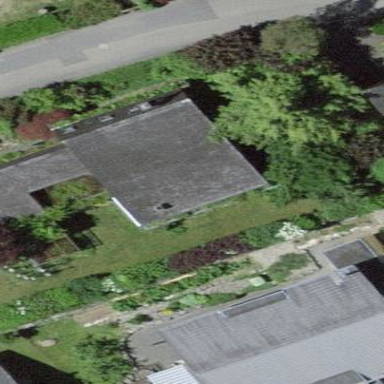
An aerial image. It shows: Residential building.